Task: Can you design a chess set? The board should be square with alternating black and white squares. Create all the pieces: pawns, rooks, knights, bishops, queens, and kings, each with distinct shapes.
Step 2641:
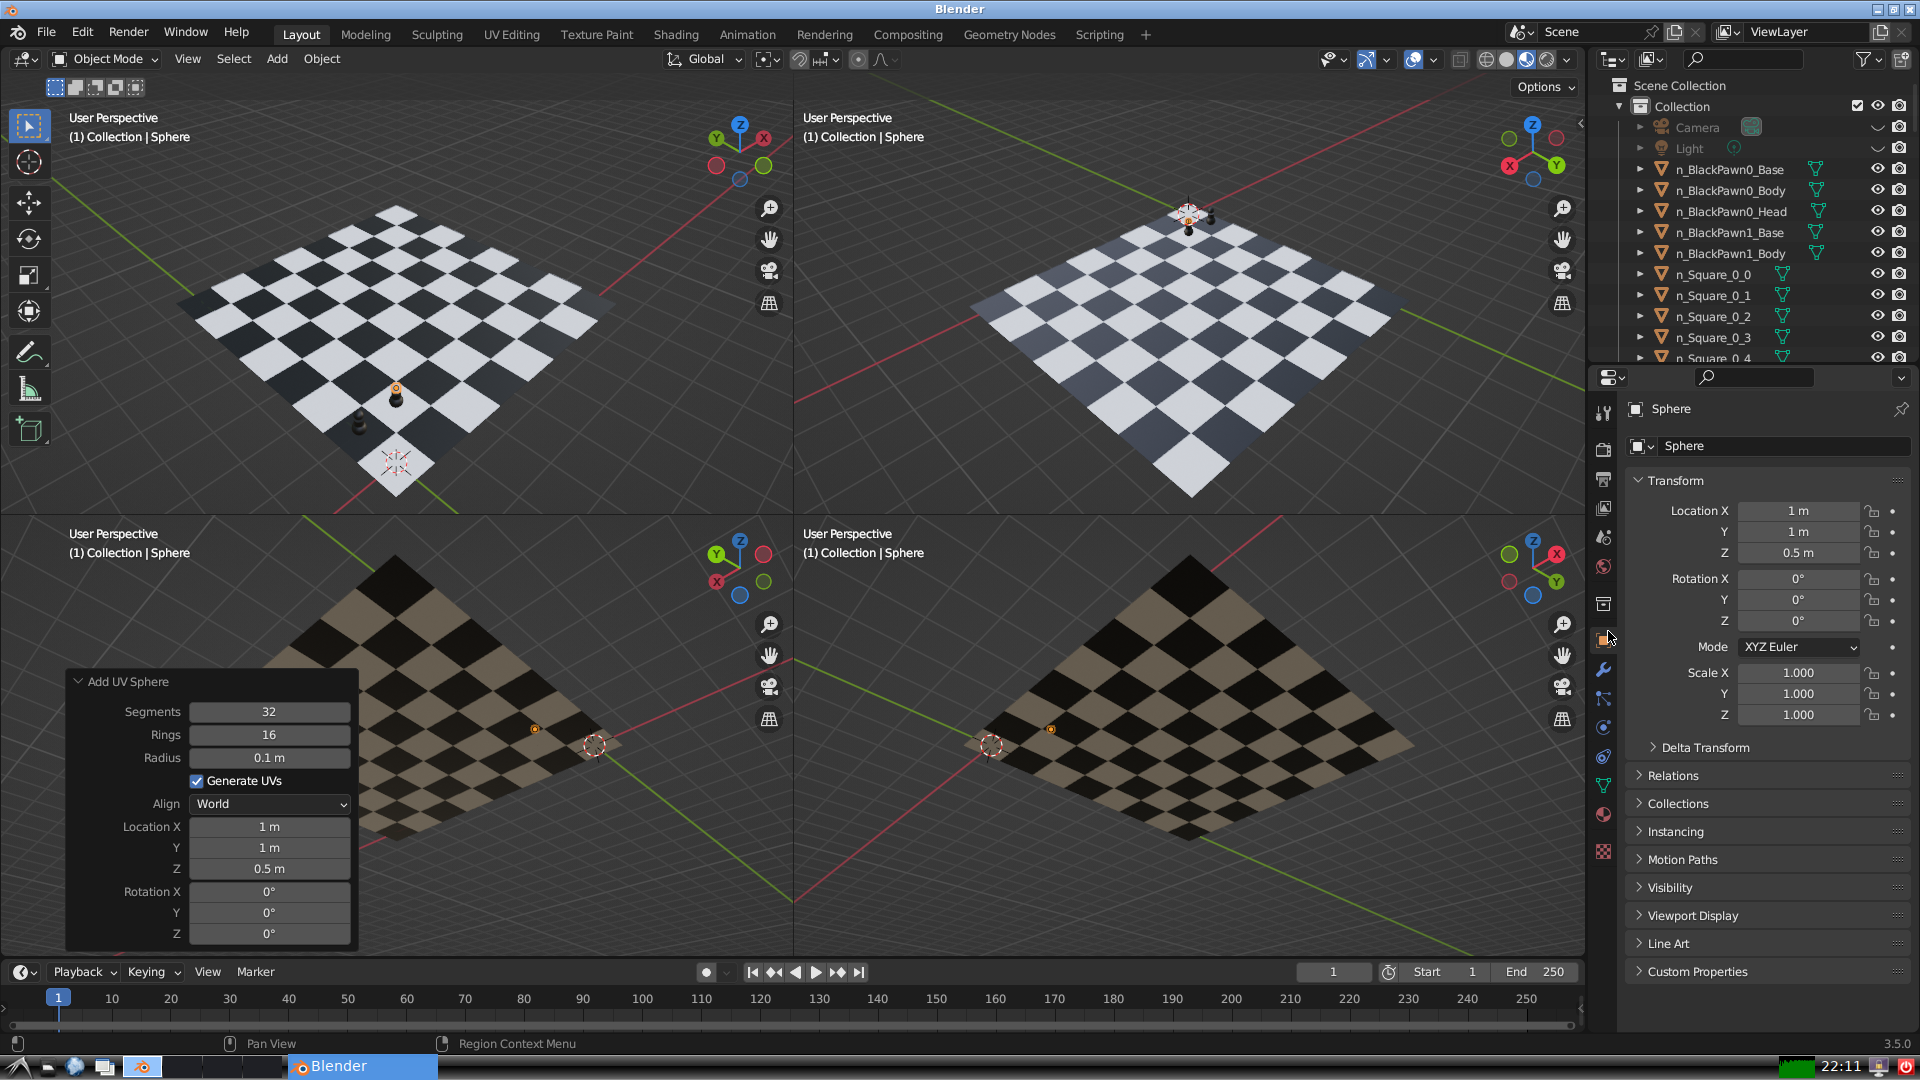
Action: {"mouse_move": [1732, 445]}